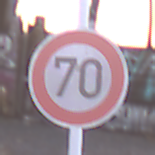
Verkehrszeichen: Geschwindigkeit70
Umgebung: Outdoor, Suburban
Tageszeit: SunriseSunset
Wetter: PartlyCloudy
Licht: Natural
Jahreszeit: NotSpecified
Kontrast: LowContrast